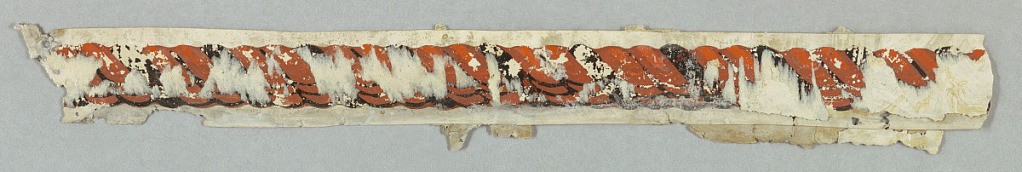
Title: Border
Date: ca. 1850
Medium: Block-printed
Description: On white ground, orange cable molding or rope twist, outlined in black.